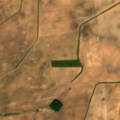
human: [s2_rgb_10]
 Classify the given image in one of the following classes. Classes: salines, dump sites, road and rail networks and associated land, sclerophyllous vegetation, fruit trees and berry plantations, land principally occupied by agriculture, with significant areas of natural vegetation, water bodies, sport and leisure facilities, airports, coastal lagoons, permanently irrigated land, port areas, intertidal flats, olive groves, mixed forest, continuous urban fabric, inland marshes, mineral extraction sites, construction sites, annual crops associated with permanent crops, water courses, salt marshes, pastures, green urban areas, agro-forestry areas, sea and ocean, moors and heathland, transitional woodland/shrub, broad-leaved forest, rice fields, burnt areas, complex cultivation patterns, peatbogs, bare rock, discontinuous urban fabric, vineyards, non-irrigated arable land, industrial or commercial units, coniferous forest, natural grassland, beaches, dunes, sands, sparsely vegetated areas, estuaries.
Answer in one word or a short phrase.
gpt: non-irrigated arable land